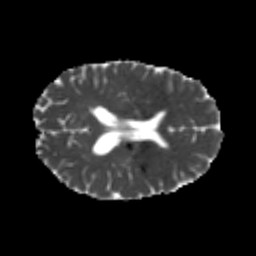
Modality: MD
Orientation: axial
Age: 24
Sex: female
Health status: healthy
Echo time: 0.074 s